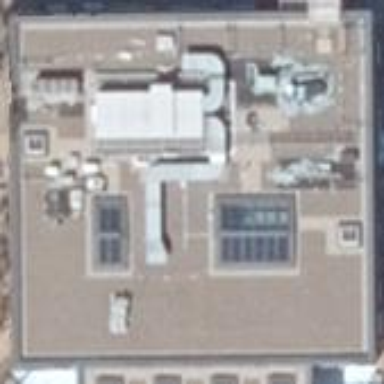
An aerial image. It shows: Flat-roofed university building.